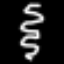
Label: squiggle